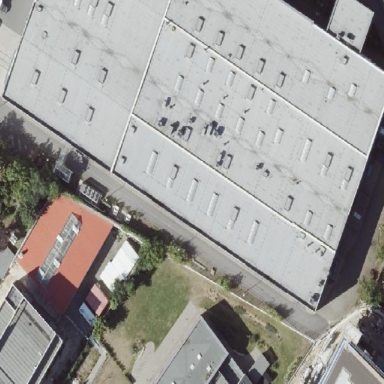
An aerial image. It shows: Light gray commercial building.